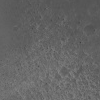
Atmospheric dust classification: not_dusty